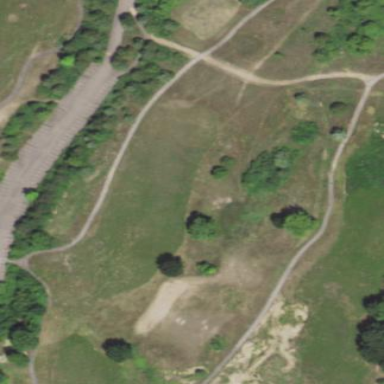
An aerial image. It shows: Grassy area designated as golf fairway.